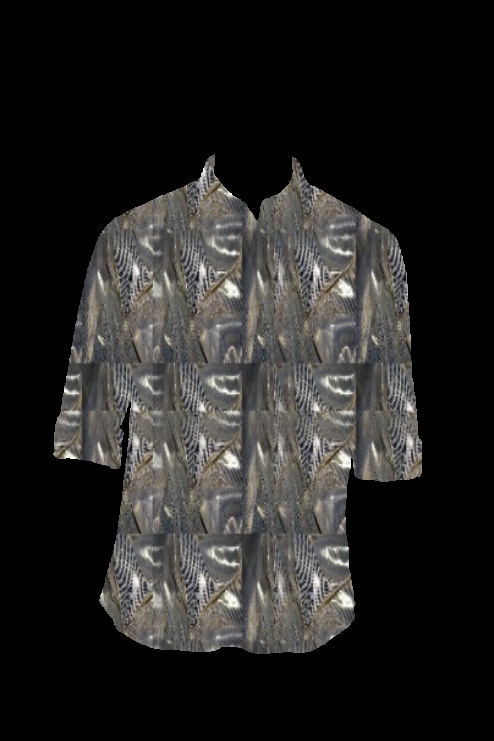
black grey camouflage tee